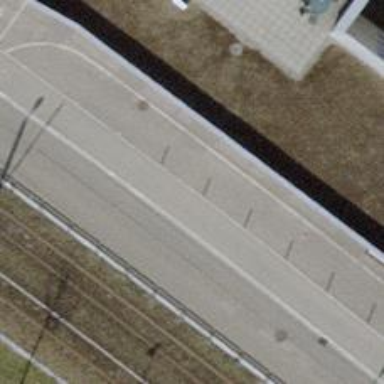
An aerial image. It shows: Bollard barrier.